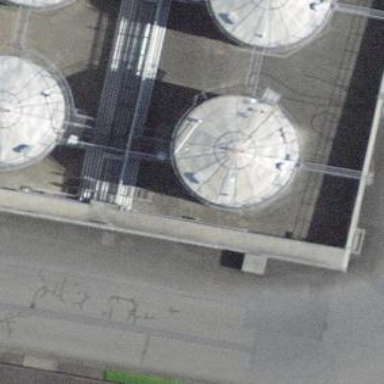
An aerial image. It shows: Storage tank which is man-made and housed in building.